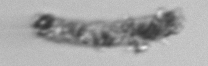
Label: fecal_pellet